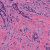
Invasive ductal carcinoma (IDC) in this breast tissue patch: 1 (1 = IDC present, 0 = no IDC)